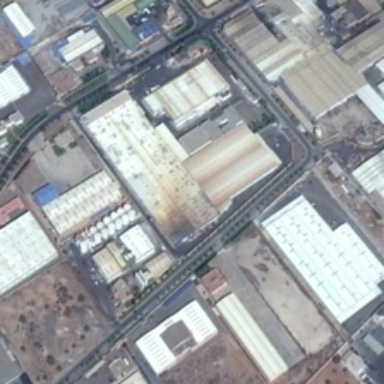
Many white buildings are in an industrial area .